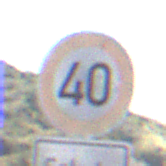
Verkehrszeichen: Geschwindigkeit40
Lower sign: HinweisDurchVerbaleAngabe8
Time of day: MorningAfternoon
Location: Outdoor (Nature)
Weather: Clear
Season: NotSpecified
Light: Natural